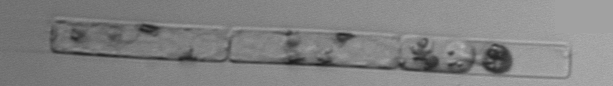
Label: Guinardia_delicatula_TAG_internal_parasite